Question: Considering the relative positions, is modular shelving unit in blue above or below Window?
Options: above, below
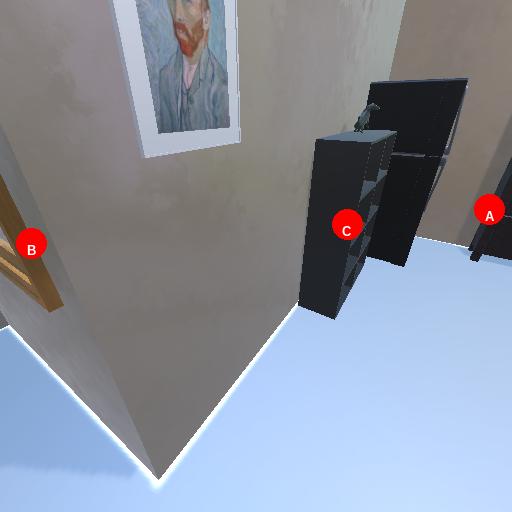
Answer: above